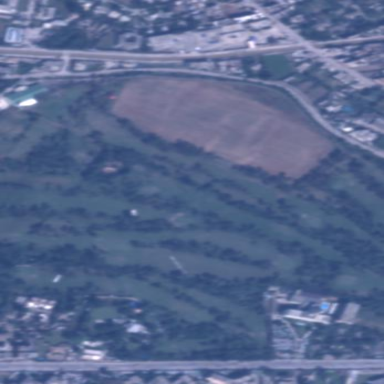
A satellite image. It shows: Golf course surrounded by greenery.